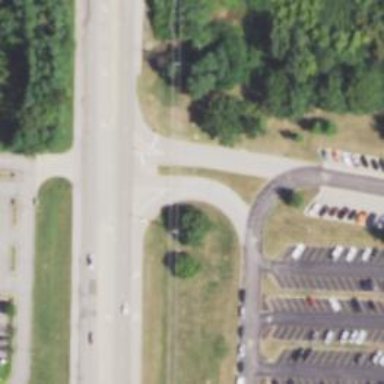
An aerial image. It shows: Asphalt road with secondary link designation.